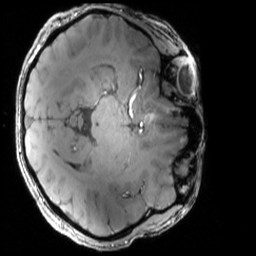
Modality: MP2RAGE
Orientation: axial
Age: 29
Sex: female
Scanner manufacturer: siemens
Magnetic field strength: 6.98 T
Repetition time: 6 s
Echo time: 0.00283 s